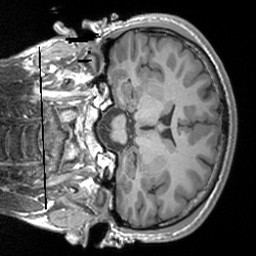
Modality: T1w
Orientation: coronal
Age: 21
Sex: male
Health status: healthy
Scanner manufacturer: siemens
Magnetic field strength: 3 T
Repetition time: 1.9 s
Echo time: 0.00252 s